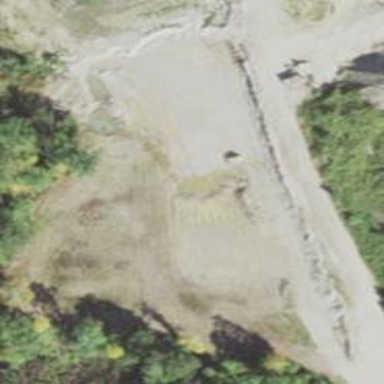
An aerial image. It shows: Quarry area.